Question: ## 1. Compiled Assembly from JSC
I've compiled what is intended to be client-side JavaScript using the JScript compiler (jsc.exe) on the server side in an attempt to make something that can be tested from a unit testing project, and maybe even something that can be debugged on the server side.
The compiled file as follows (just for example) and it compiles fine into BitField.exe. Notice, no wrapper class or package in the source code.
------ BEGIN FILE (BitField.js) -------
'''
function BitField(){
this.values = [];
}
// more functions ...
'''
------- END FILE -------
'''
jsc /fast- /out:BitField.exe Bitfield.js
'''
Results in a BitField.exe assembly.
Well, kind of ....
---
## 2. Testing Assembly / Access Point?
Secondly I've created a test project (in C#) and referenced in the BitField.exe assembly successfully. (The type of project is irrelevant but I'm providing more description to paint a full picture.)
The problem seems to be: . The assembly doesn't seem to be a "normal".
In other words I need in C#
'''
using ???WHAT???
'''
: I don't want to use JScript "extensions", meaning keywords that won't run client-side (in a web browser), for example, 'class', 'package' etc because I want the code to be clean as possible for copy & paste back into client side script environment (Regardless said "clean" code compiles fine by jsc.exe without use of those extensions). When I try to wrap the functions in 'package' and 'class' it starts producing compile errors so that's another reason not to use them - because they appear to make me alter my code.
Any suggestions as to how I can use the functions of the compiled JScript assembly (by having it referenced into another assembly) when there are no explicit containers in it?
---
## Update / Proof
.NET Reflector view

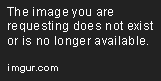
Answer: After playing around with it for a while, and trying various combinations of command-line switches for jsc.exe, I'm pretty sure that what you're trying to do won't work as you'd wish it to. If you try to compile a js file that contains functions into a .Net library assembly, you get an error:
'''
BitField.js(1,1) : error JS1234: Only type and package definitions are allowed inside a library
'''
But, there is hope, yet! Here's what I would do...
I would keep your "clean" BitField.js file just as it is, and then create a batch file that wraps it in a JScript class and writes it out to a "dirty" js file. It's pretty clean if you think of it as part of the compilation of the code into the DLL. The code to wrap the BitField.js into BitFieldClass.js would look like this:
'''
var fso = new ActiveXObject("Scripting.FileSystemObject");
var ForReading = 1;
var inputFile = fso.OpenTextFile("BitField.js",ForReading, false);
var outputFile = fso.CreateTextFile("BitFieldClass.js", true);
outputFile.write("class BitFieldClass{
");
while (!inputFile.AtEndOfStream)
{
var textLine = inputFile.ReadLine();
outputFile.write (textLine + "
");
}
outputFile.write("}");
outputFile.close();
'''
Then the batch file to wrap it and compile it is really simple:
'''
cscript merge-into-class.js
jsc /t:library /out:BitFieldClass.dll bitFieldClass.js
'''
Of course, if you wanted to do multiple files, you'd have to parameterize things a bit, but hopefully this is enough to demonstrate the idea.